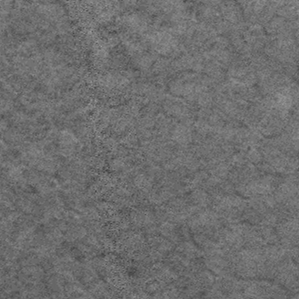
Label: frost